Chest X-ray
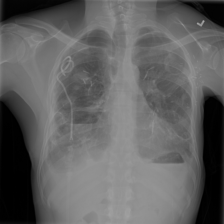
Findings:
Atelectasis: negative
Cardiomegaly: negative
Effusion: negative
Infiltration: negative
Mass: negative
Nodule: negative
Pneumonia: negative
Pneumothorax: negative
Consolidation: negative
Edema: negative
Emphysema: negative
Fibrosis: negative
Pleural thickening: negative
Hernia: negative